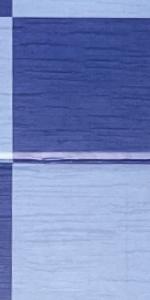
Label: Empty